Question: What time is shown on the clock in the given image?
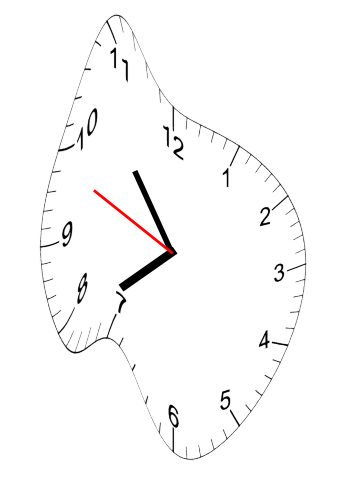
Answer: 07:53:49